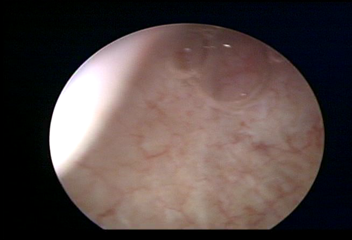
Modality: WLC
Class: Foreign bodies
Subclass: AirBubble
Bladder cancer association: No
Annotated structures: Air bubble